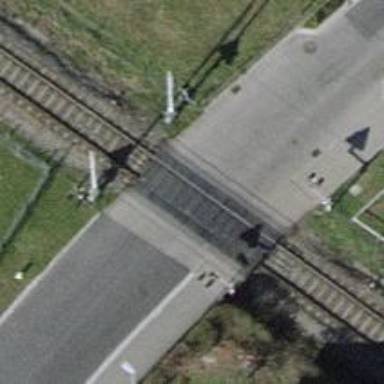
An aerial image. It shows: Level crossing with full barriers and lights.